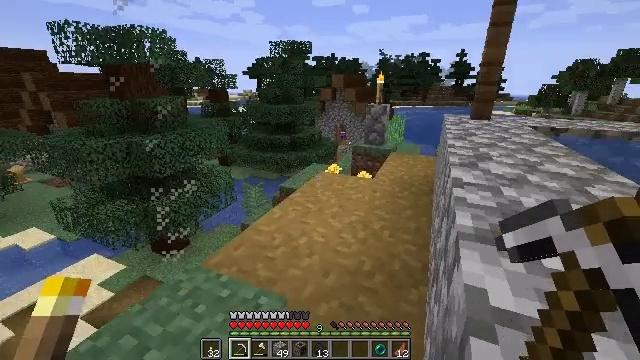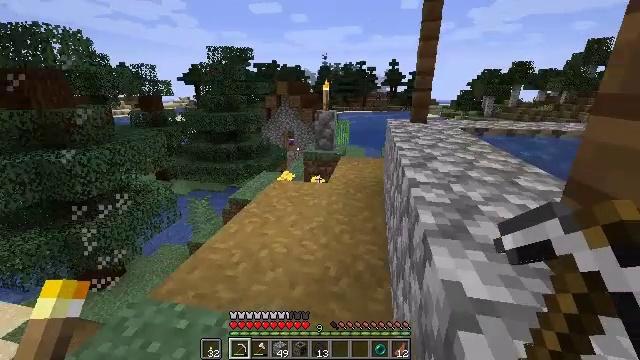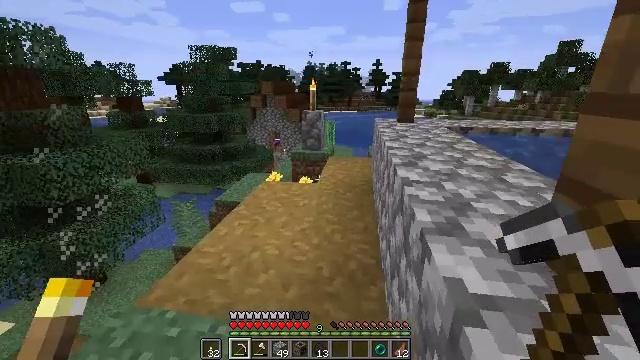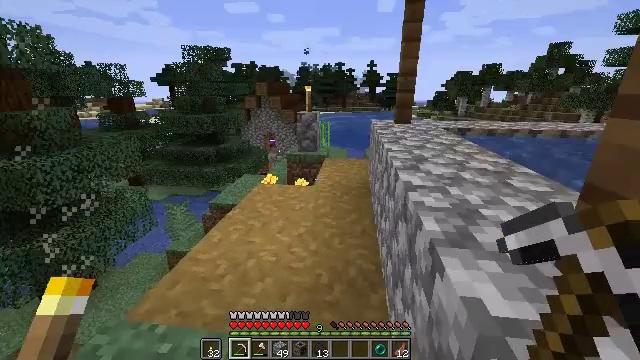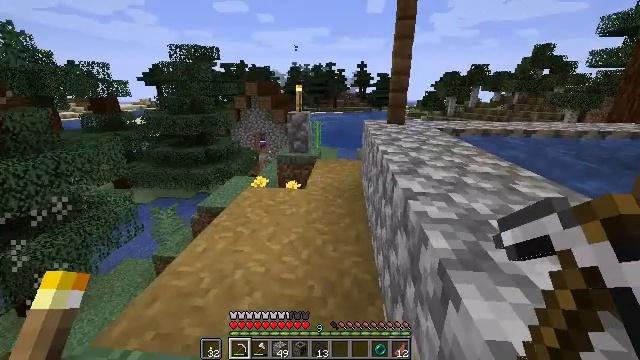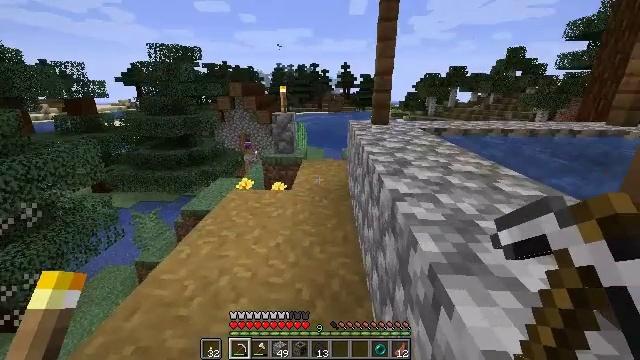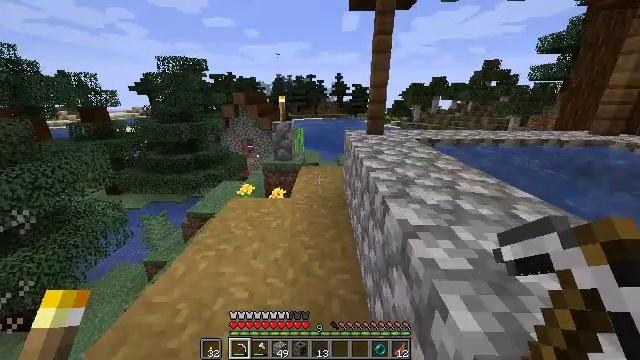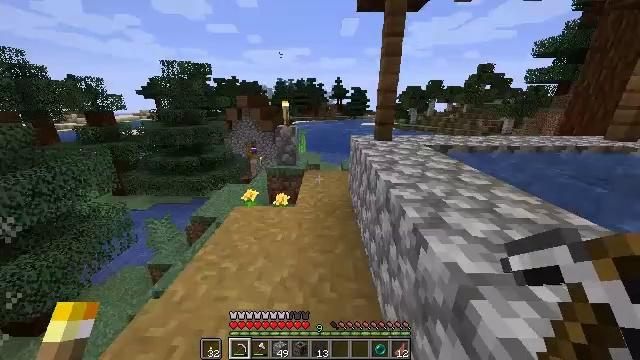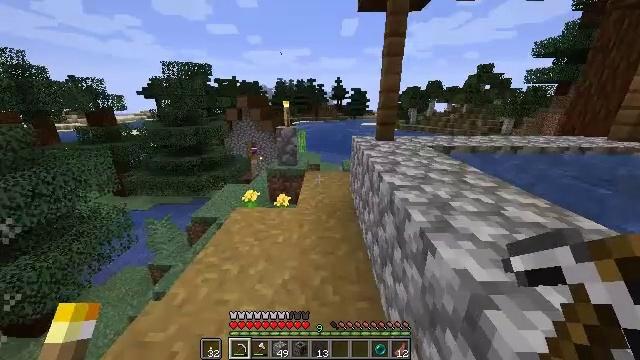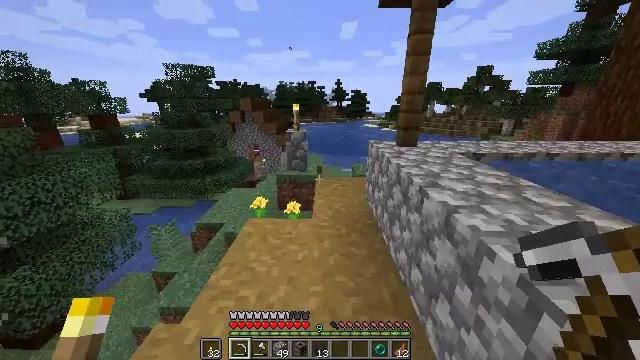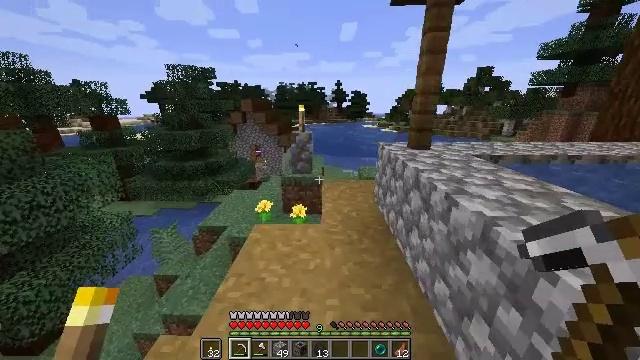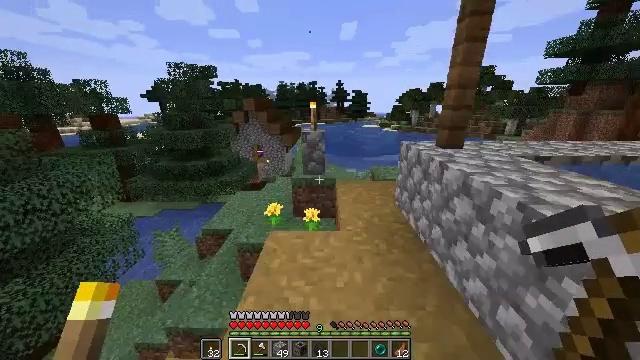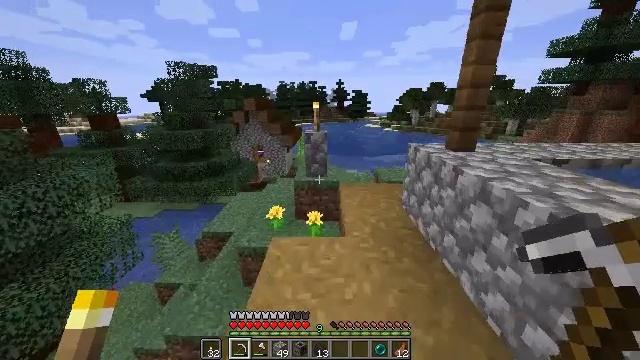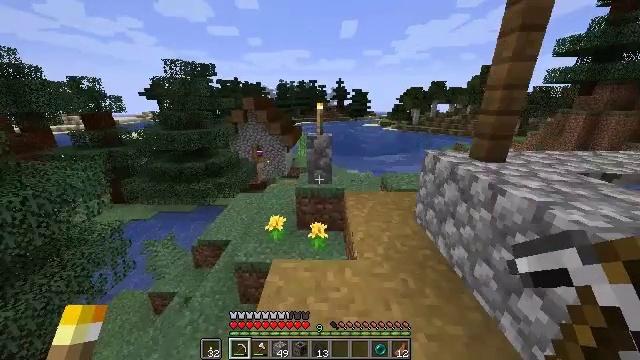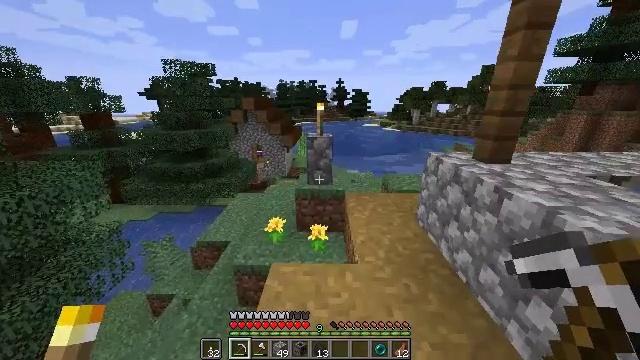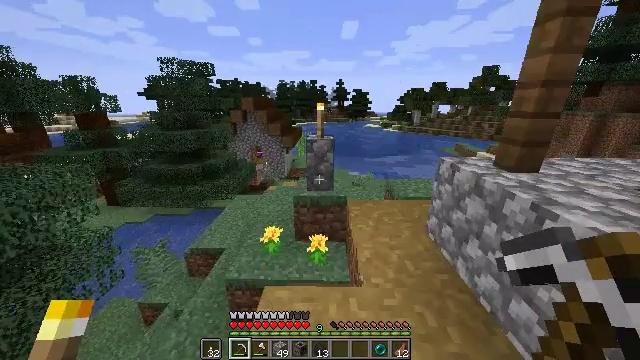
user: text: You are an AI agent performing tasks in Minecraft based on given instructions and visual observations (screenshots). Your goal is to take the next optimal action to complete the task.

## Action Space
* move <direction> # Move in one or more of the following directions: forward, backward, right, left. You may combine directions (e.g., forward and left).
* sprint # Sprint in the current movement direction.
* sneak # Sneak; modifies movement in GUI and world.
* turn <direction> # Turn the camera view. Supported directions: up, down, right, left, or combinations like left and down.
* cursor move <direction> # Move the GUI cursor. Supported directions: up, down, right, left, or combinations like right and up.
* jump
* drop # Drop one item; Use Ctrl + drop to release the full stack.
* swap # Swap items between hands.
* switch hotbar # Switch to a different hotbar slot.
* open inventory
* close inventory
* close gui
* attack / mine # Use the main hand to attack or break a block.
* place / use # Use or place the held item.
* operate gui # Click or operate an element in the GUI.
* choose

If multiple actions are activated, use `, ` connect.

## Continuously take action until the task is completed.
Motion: motion action
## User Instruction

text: Mine spruce leaves from the tree.
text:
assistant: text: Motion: move forward, sprint, turn right and up
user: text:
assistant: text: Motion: move forward, sprint, turn right
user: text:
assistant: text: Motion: move forward, sprint, turn right
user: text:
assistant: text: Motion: move forward, sprint, turn right
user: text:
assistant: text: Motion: move forward, sprint, turn right
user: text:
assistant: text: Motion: move forward, sprint
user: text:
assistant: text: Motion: move forward and move left, sprint
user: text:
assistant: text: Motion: move forward and move left, sprint
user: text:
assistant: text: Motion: move forward and move left, sprint
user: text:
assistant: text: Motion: move forward and move left, sprint
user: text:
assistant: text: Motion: move forward and move left, sprint
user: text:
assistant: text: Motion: move forward, sprint
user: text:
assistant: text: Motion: move forward, sprint
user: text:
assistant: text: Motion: move forward, sprint
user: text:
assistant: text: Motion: move forward, sprint
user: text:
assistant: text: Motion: move forward, sprint
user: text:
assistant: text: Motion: move forward and move right, sprint
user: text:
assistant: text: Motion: move forward and move right, sprint
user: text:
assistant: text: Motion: move forward and move right, sprint
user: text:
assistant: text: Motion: move forward and move right, sprint, jump
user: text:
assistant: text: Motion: move forward and move right, sprint, jump
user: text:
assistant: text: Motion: move forward and move right, sprint, turn down, jump
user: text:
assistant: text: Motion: move forward, sprint, turn down
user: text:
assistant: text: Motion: move forward, sprint, turn down
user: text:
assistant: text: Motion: move forward, sprint
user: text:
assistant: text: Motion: move forward, sprint
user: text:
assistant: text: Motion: move forward, sprint
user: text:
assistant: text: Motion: move forward, sprint, turn down
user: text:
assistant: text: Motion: move forward, sprint, turn down
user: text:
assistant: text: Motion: move forward, sprint